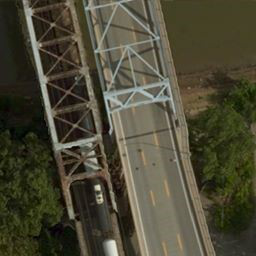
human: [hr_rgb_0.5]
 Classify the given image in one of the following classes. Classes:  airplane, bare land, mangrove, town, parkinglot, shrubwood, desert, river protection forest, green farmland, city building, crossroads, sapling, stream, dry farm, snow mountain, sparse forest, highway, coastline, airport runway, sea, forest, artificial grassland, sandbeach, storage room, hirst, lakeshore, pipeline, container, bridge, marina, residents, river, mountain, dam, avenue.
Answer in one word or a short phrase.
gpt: bridge